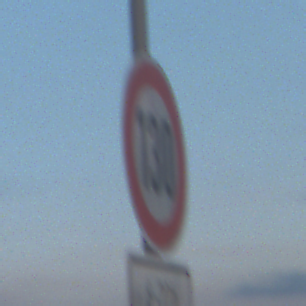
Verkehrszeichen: Geschwindigkeit130
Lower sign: ZeitangabenMitBeschraenkungAufWochentage4
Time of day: SunriseSunset
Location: Outdoor (Nature)
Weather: PartlyCloudy
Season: NotSpecified
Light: Natural